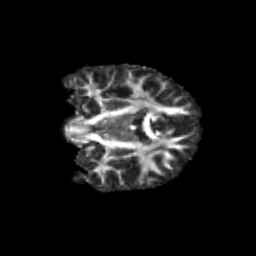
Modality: FA
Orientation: coronal
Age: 11
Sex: male
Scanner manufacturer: siemens
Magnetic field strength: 3 T
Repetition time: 3.8 s
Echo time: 0.07 s